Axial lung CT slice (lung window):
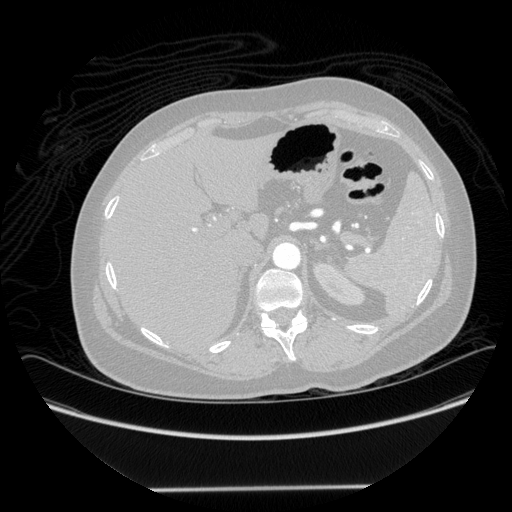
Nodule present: no